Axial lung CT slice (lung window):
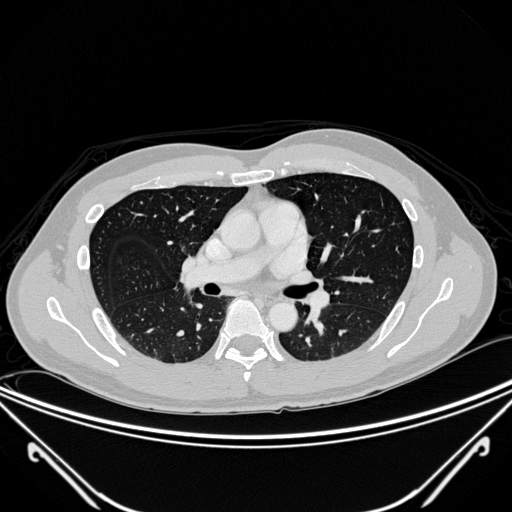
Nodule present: no